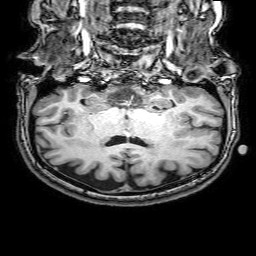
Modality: T1w
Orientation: sagittal
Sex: female
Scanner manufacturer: philips
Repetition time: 0.008106 s
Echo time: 0.00371 s